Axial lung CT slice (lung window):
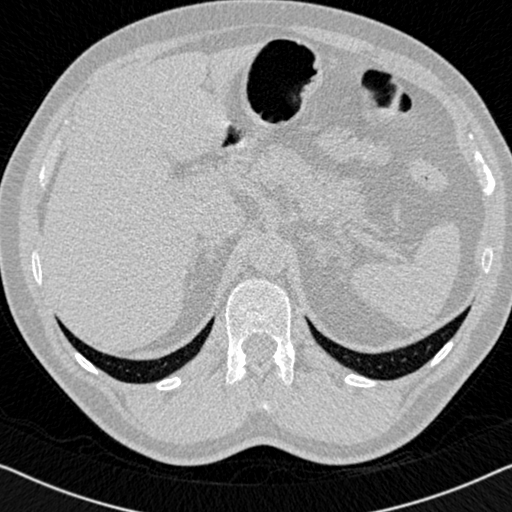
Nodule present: no